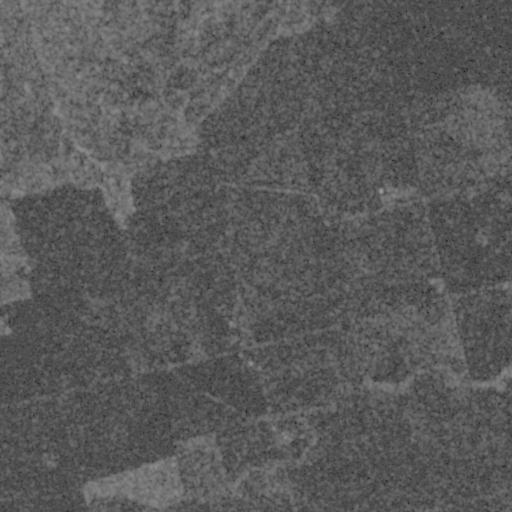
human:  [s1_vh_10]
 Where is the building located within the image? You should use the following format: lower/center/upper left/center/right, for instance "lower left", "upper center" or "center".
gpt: The building is located in the lower center of the image.
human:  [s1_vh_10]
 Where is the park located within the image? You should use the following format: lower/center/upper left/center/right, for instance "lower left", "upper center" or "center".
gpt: There is no park in the image.

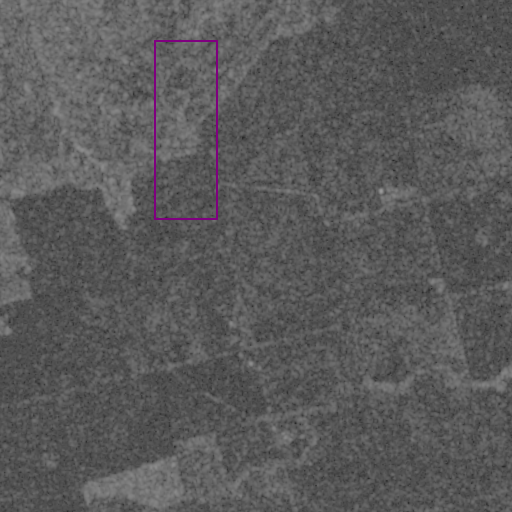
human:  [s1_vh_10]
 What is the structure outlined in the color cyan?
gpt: There is no cyan outline.
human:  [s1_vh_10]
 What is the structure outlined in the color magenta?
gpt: There is no structure outlined in magenta.